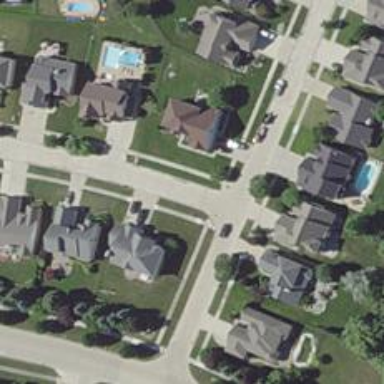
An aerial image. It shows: Residential road with separate sidewalk.